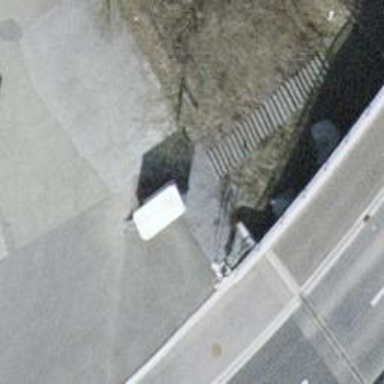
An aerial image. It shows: Road with steps.